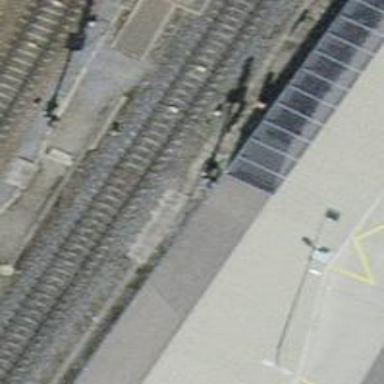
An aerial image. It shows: Railway signal.